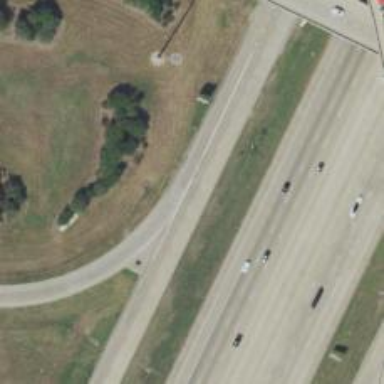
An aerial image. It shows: Secondary road with frontage road alongside.